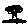
Label: tree